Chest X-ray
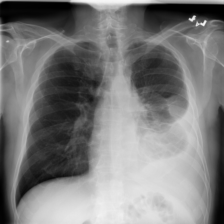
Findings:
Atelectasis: negative
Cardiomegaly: negative
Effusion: positive
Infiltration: negative
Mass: negative
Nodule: negative
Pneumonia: negative
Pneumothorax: negative
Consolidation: negative
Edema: negative
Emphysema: negative
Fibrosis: negative
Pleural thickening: negative
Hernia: negative